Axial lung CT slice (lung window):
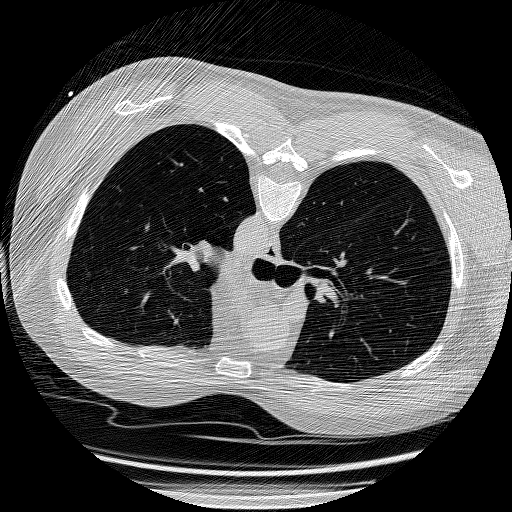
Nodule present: no